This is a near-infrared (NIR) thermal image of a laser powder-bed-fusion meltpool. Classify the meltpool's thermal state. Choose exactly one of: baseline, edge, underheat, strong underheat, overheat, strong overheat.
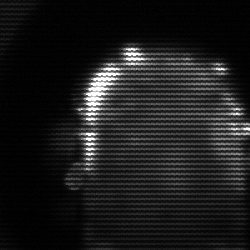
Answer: baseline